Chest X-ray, AP view. Patient: 50 years old, sex F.
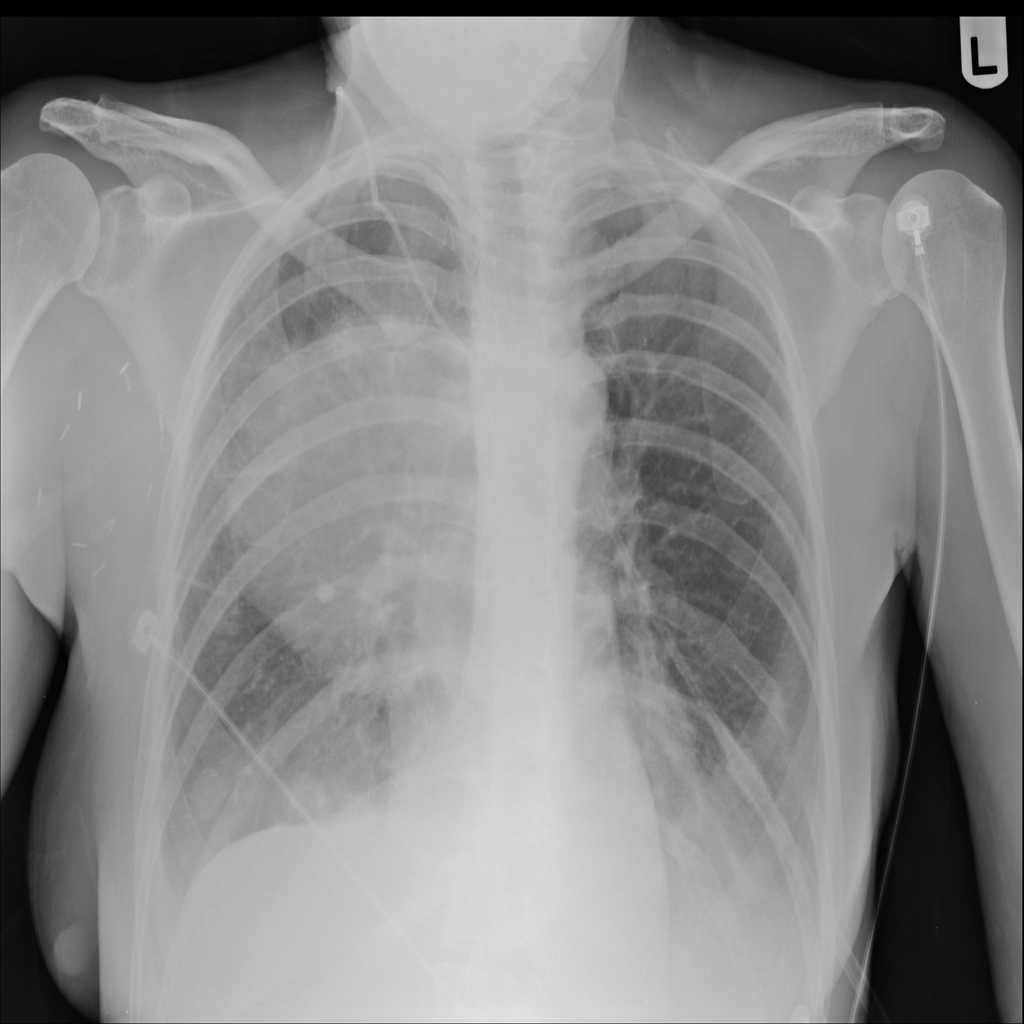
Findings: Atelectasis, Effusion, Mass, Nodule